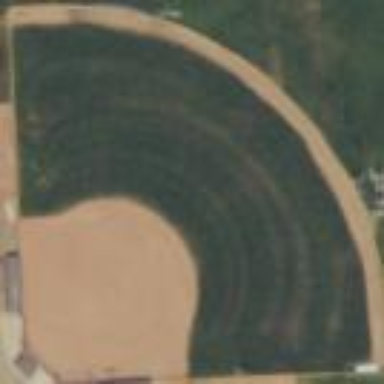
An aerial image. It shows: Softball pitch for leisure land activities.